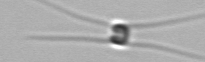
Label: Chaetoceros_similis